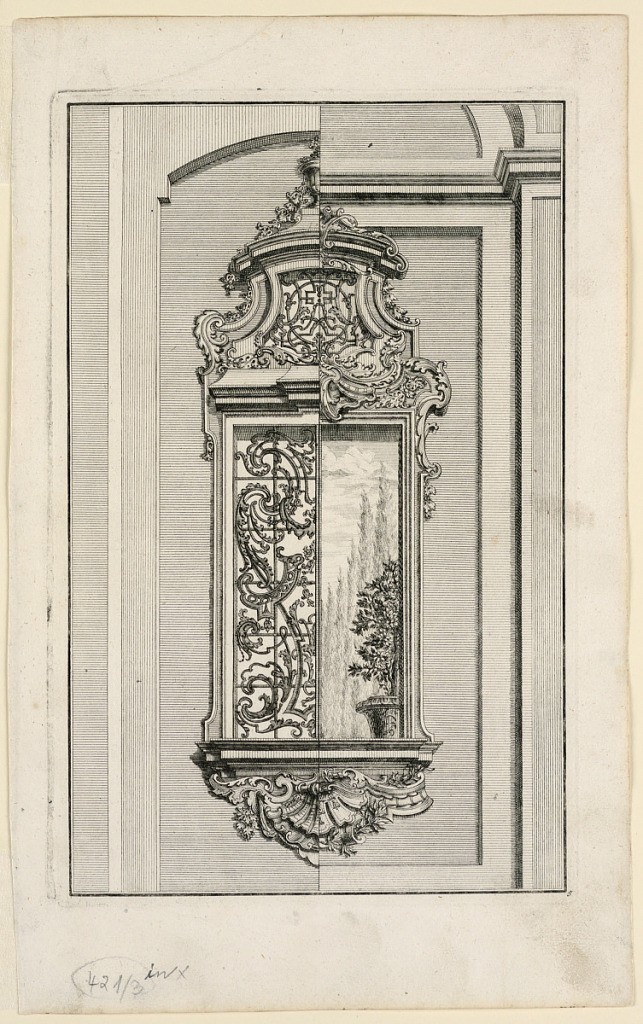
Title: Print
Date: About 1720
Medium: Black ink on white paper
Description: Vertical rectangle. A tall window, with a smaller one above and elaborately sculpted frame is shown, in alternate suggestion, with and without added grille-work. Outside is a garden setting. Below, right, the number ''5''. Plate 5 of ''Neu Faconirte Fenster Verkleidung ...''